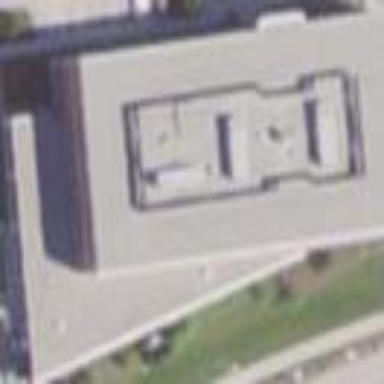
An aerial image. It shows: Hospital building.